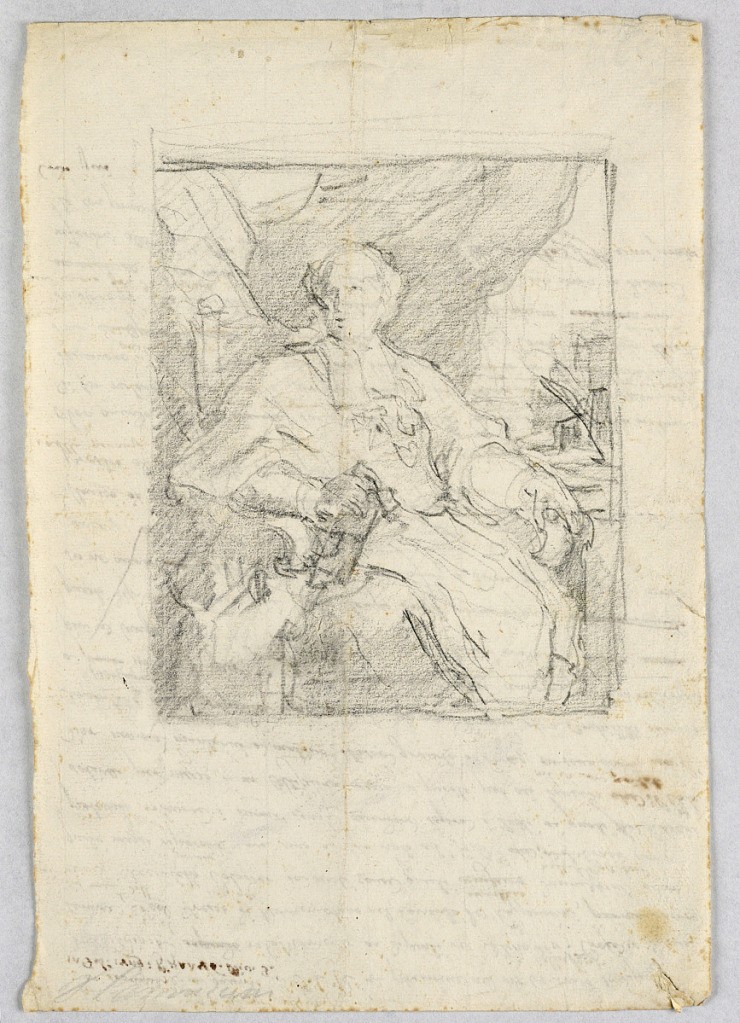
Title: Portrait Sketch
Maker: Giuseppe Barberi, Italian, 1746–1809
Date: late 18th century
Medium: Pen and brown ink, graphite on off-white laid paper
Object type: Drawing
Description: A seated figure with one hand on armrest. Drapery behind. Letter on verso showing visibly.